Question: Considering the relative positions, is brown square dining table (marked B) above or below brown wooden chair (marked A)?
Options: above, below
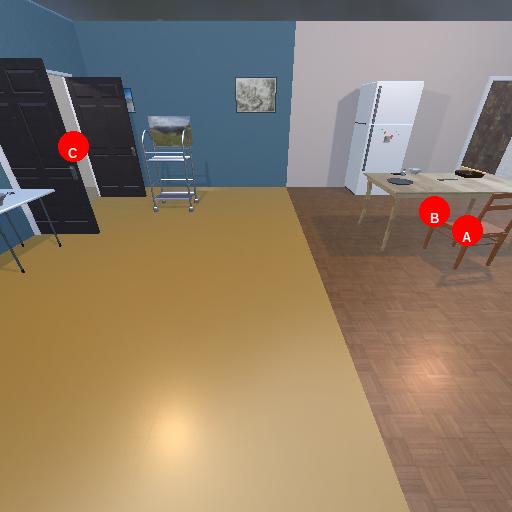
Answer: above